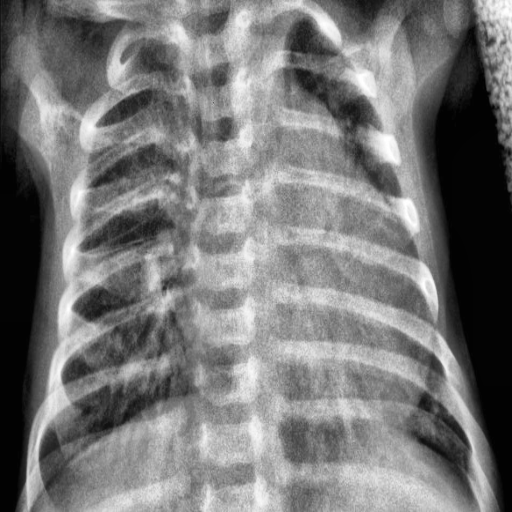
Finding: PNEUMONIA